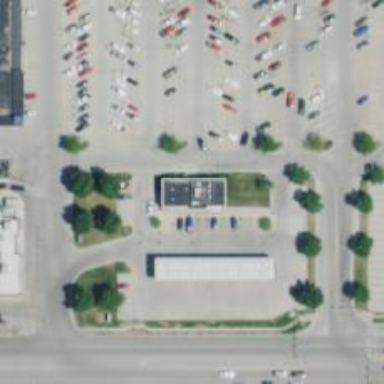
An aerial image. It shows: Convenience shop.